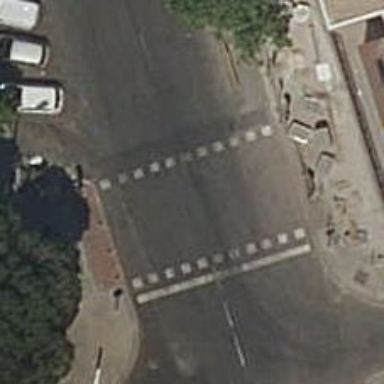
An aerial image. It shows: Road with traffic signals.